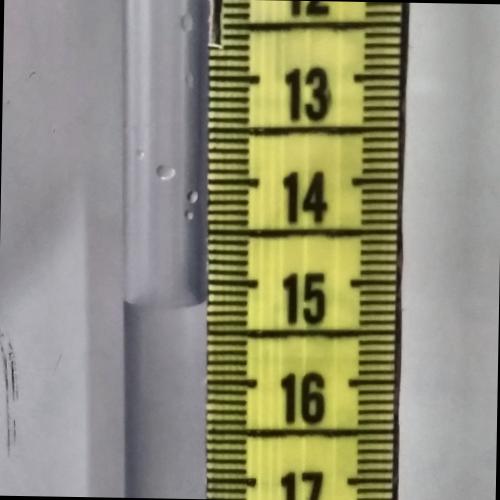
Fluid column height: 15.2 cm